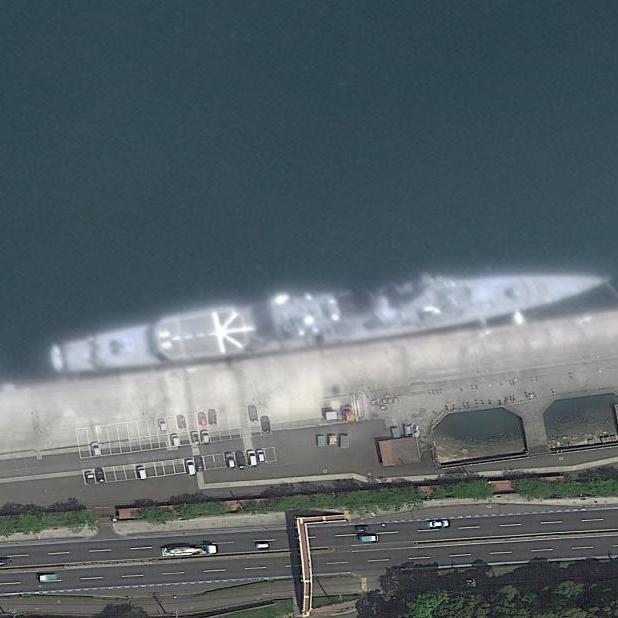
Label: Abukuma-class_frigate